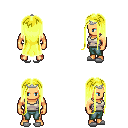
a pixel art fantasy rpg character, male body template, human, tanned skin, white pirate shirt, teal pants, gold extra-long hairstyle, silver tiara, white slippers, four views (front, back, left, right), 2x2 character sprite sheet, small pixel art, hard edges, no anti-aliasing